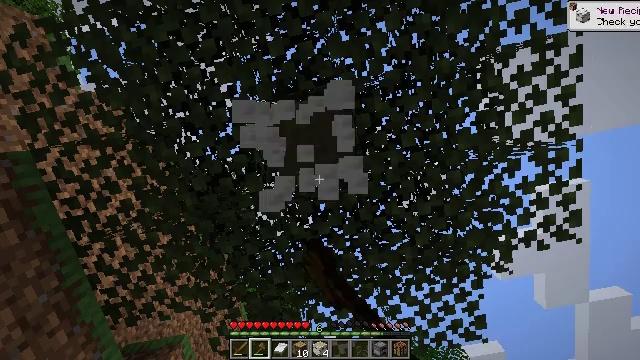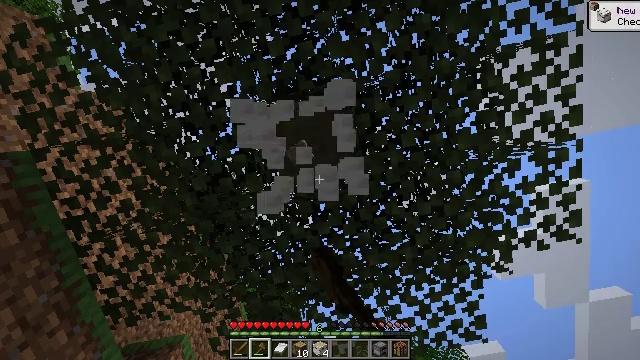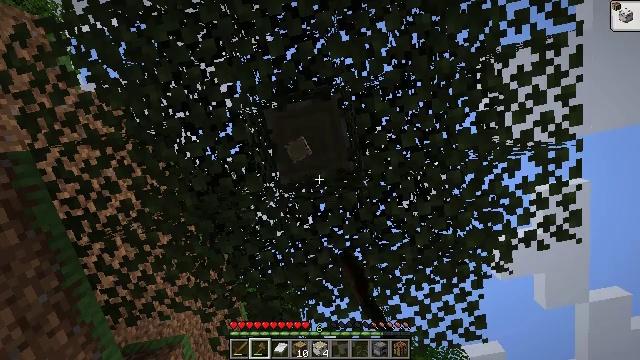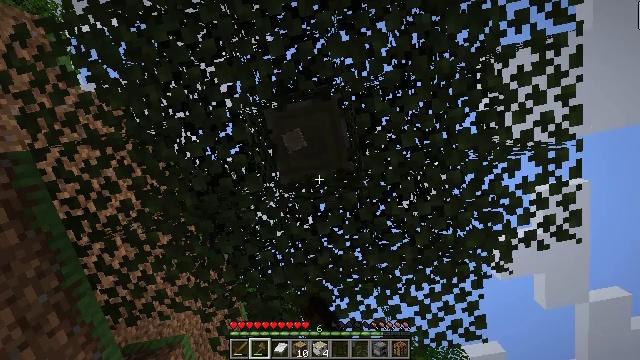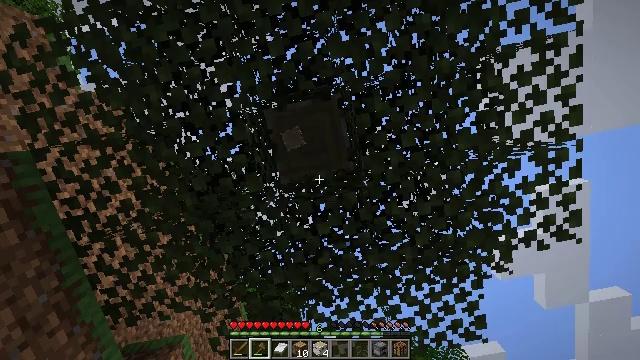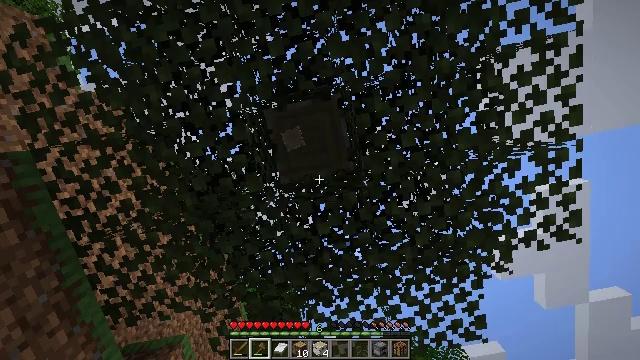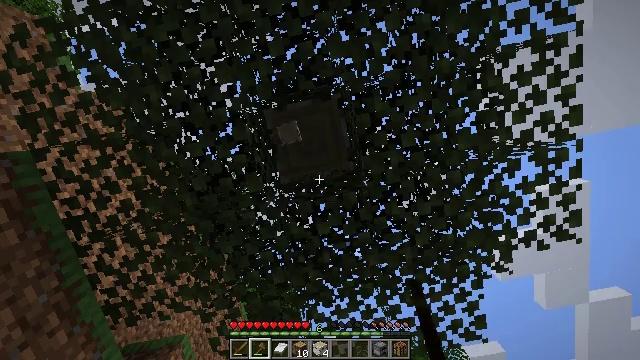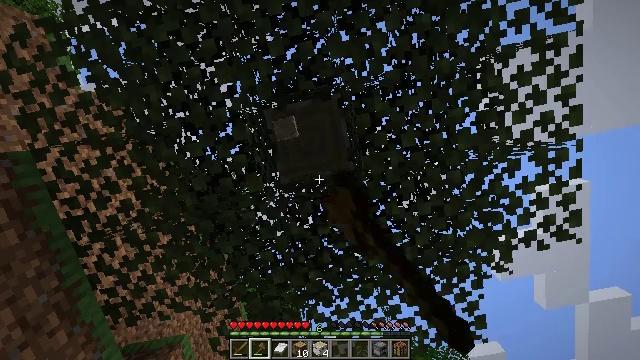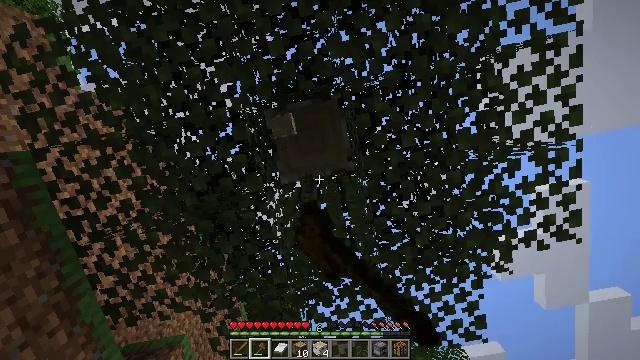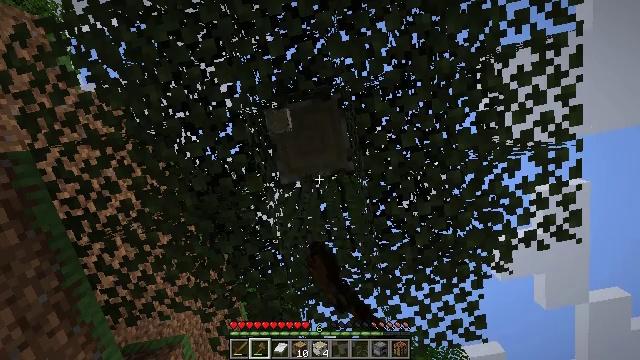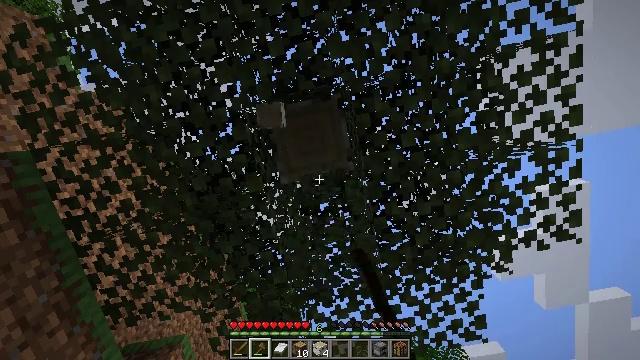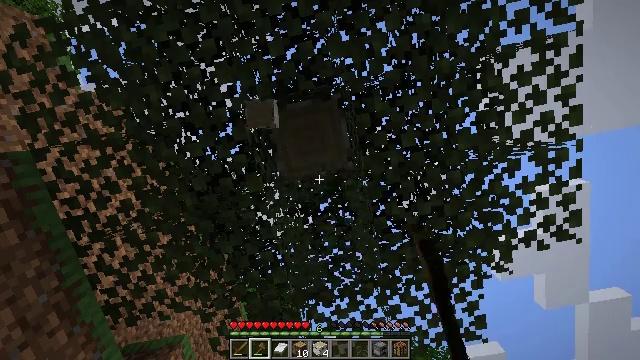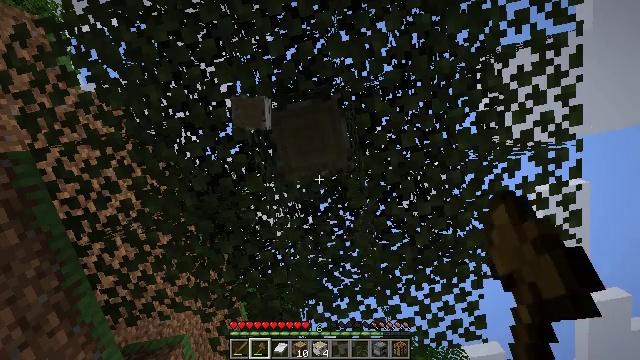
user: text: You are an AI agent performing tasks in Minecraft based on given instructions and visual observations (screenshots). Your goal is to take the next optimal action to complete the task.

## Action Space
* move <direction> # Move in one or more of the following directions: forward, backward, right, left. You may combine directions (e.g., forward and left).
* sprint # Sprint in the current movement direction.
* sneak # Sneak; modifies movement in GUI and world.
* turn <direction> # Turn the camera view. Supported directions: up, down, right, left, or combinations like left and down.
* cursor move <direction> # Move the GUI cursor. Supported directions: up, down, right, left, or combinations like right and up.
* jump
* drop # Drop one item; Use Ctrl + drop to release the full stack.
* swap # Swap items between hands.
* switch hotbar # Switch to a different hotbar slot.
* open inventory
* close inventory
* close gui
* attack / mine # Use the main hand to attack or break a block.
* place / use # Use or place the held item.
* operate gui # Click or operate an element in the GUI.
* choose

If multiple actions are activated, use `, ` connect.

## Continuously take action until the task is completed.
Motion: motion action
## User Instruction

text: Clear birch leaves to get saplings.
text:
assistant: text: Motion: attack / mine
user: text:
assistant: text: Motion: attack / mine
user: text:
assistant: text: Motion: attack / mine
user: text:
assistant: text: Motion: attack / mine
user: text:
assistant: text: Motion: attack / mine
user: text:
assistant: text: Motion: attack / mine
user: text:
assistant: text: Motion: attack / mine
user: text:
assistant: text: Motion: attack / mine
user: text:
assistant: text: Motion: no_op
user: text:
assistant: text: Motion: no_op
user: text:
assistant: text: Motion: no_op
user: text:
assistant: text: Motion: no_op
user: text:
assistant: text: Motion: no_op